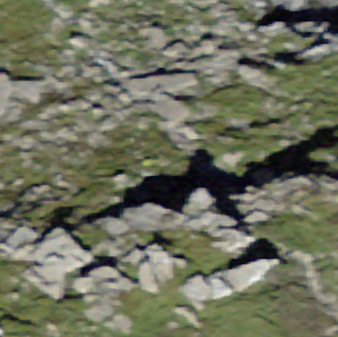
Label: bouldering_area